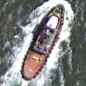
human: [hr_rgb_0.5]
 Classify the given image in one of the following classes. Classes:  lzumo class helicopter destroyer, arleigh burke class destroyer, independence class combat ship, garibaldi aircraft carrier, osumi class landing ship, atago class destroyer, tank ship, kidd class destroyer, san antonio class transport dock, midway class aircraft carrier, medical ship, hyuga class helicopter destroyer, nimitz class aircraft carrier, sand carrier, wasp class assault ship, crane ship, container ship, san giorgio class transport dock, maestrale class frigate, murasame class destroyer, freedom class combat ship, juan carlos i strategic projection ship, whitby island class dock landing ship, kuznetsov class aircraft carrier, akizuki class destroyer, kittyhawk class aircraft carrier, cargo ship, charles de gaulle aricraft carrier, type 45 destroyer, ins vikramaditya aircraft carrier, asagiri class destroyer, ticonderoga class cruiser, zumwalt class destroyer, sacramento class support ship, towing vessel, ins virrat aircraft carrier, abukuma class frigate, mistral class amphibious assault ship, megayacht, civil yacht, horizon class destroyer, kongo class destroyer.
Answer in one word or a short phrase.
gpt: Towing vessel